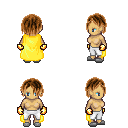
a pixel art fantasy rpg character, female body template, human, tanned skin, yellow cape, white pants, brown bangs hairstyle, gold gloves, white slippers, four views (front, back, left, right), 2x2 character sprite sheet, small pixel art, hard edges, no anti-aliasing